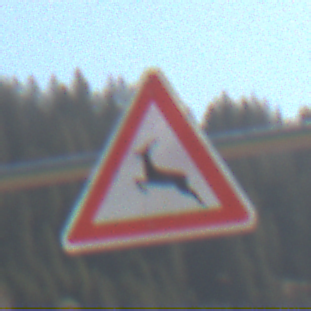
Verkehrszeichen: WildwechselRechts
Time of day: Midday
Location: Outdoor (Nature)
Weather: PartlyCloudy
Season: NotSpecified
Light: Natural